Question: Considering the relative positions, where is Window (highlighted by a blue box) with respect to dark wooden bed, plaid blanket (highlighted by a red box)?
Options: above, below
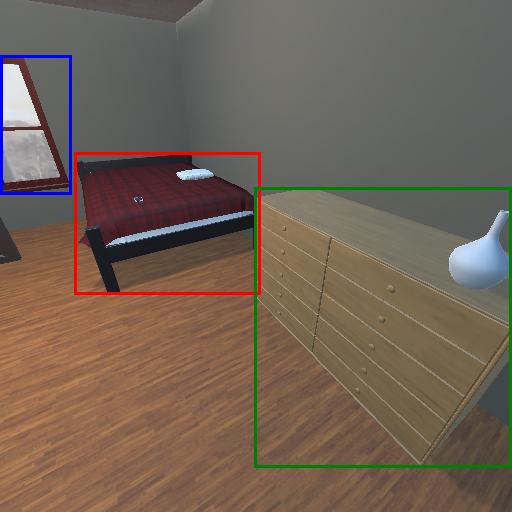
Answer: above